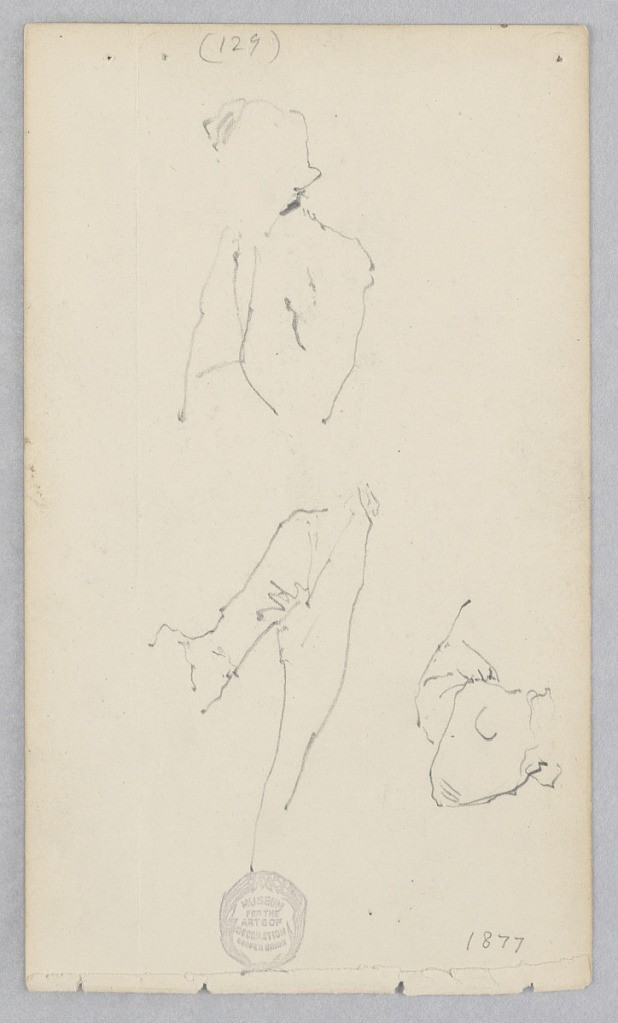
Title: Figure
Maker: Robert Frederick Blum, American, 1857–1903
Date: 1877
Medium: Graphite on wove paper
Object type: Drawing
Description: Three sketches of a figure.